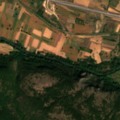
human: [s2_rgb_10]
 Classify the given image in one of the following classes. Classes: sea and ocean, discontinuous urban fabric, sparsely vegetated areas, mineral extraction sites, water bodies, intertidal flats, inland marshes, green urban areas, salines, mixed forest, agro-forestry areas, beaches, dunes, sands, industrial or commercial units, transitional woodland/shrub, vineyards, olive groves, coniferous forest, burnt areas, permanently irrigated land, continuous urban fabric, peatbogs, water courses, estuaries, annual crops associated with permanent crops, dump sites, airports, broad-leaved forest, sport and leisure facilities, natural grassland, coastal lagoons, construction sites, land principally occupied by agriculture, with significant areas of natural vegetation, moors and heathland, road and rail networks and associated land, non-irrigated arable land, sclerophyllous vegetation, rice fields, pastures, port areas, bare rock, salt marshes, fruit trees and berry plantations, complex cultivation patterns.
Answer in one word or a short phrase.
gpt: non-irrigated arable land, complex cultivation patterns, land principally occupied by agriculture, with significant areas of natural vegetation, broad-leaved forest, transitional woodland/shrub